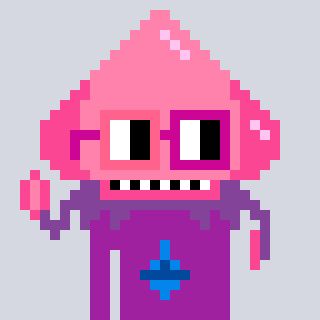
a pixel art character with square pink and red glasses, a squid-shaped head and a magenta-colored body on a cool background